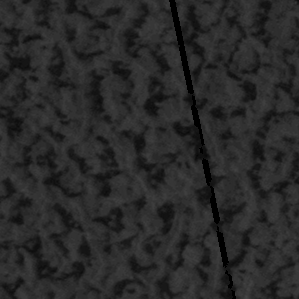
Label: frost